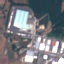
Land use / land cover class: Industrial